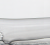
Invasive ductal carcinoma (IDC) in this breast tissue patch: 0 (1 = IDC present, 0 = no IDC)